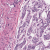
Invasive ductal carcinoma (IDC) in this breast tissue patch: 1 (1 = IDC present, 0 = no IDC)